Question: I am working with a project on CodeIgniter ajax base.
I want to load the page content by using JSON ajax...
When request will be generated from client machine. Controller will execute the view file by using dynamic values and then it will be return the view file HTML, breadcrumb menu items and some other stuff...
'''
class Manage extends CI_Controller {
public function contentHome() {
if($this->session->userdata('logged_in')) {
$html = "Hello World... Hello World... ";
$breadcrumb = array();
header('Content-Type: application/json');
echo json_encode(array('breadcrumb' => $breadcrumb , 'pageContent' => $html, 'session' => true, 'redirect' => false));
} else {
echo json_encode(array('breadcrumb' => '' , 'pageContent' => '', 'session' => false, 'redirect' => site_url('manage/login')));
}
}
}
'''
How i can replace this '$html = "Hello World... Hello World... ";' with my view file HTML
For more detail please find the attached file

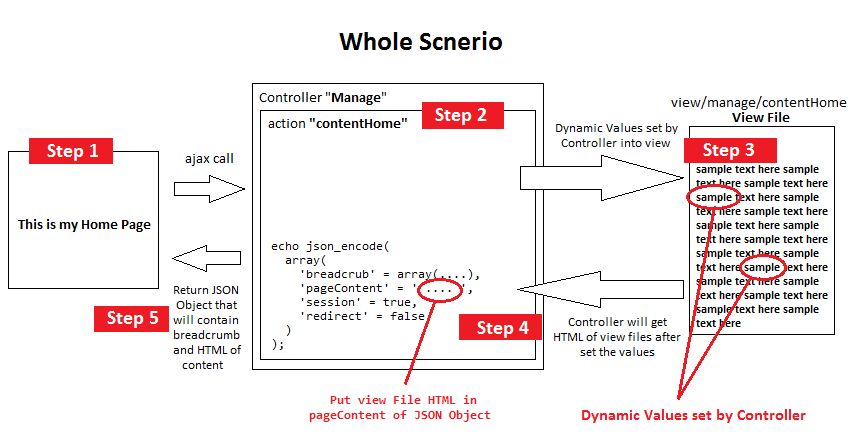
Answer: Make sure the request's are coming from ajax
and send back the relevant header response codes.
You want to catch any un-authorized() code in the ajax error handler
'''
public function contentHome()
{
// only allow ajax requests
if(!this->input->is_ajax_request()) return;
// you could also set some validation
if(!$this->session->userdata('logged_in'))
return $this->output->set_status_header("401"); // un-authorized
// Or directly send stuff to the browser
$data = array(
'pageContent' => $this->load->view('', null, true),
'breadcrumbs' => $breadcrumbs
);
return $this->output
->set_header("HTTP/1.0 200 OK")
->set_content_type('application/json')
->set_output(json_encode($data));
}
'''